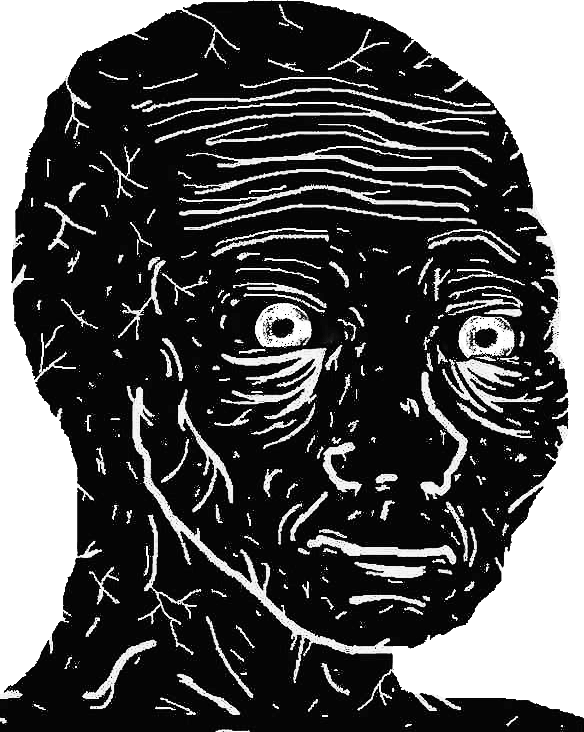
Label: 5_Tired_Wojak